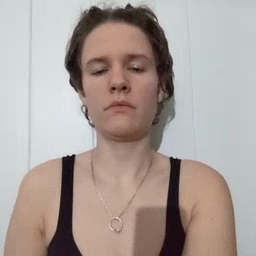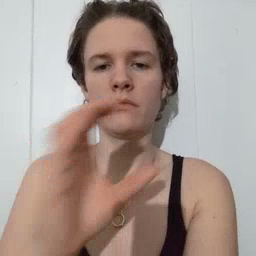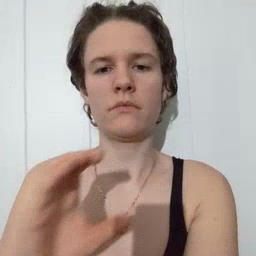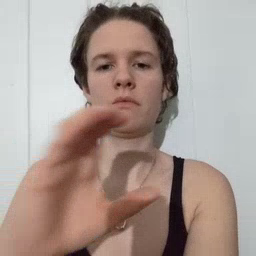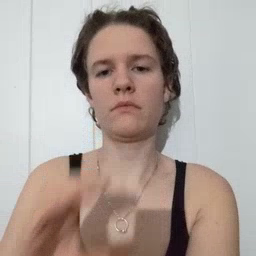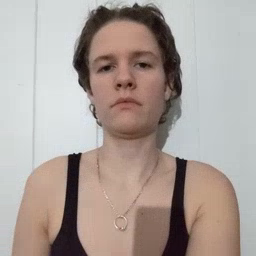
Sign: chocolate